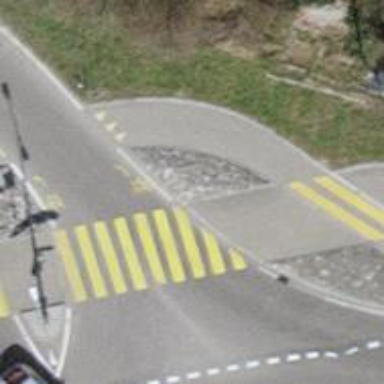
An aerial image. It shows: Marked road crossing.